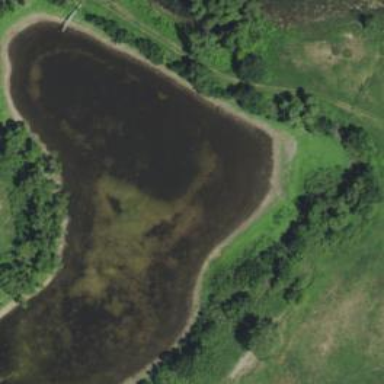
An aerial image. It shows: Reservoir area.